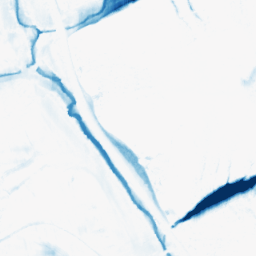
Category: morphological
Decomposition family: morphological_ellipse
Decomposition parameters: operation: closing
width: 30
height: 10
Upsampling method: bilinear
Upsampling parameters: scale: 4
Upsampling scale: 4